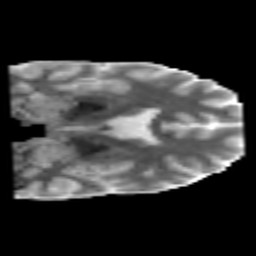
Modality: MD
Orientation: coronal
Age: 38
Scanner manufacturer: philips
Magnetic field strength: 3 T
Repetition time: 8.559 s
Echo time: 0.1273 s